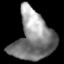
Tissue: lung
Cell type: Epithelial cells
Senescence score: 0.2294
Nuclear area (px): 1833
Mean DAPI intensity: 135.009